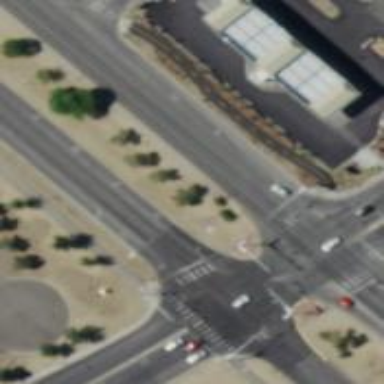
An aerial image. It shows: Solid stop line on the road marking.